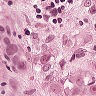
Metastatic tissue present: yes